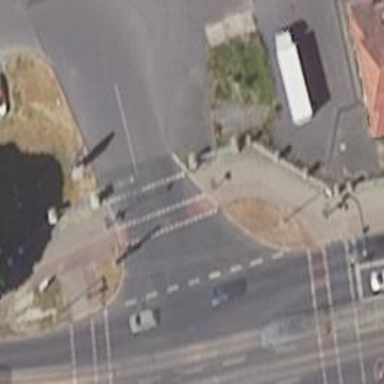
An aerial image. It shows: Road with traffic signals at the crossing.